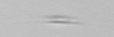
Label: Cylindrotheca_morphotype1